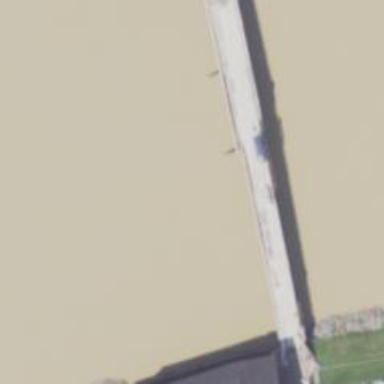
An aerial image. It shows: Bridge supported by piers.